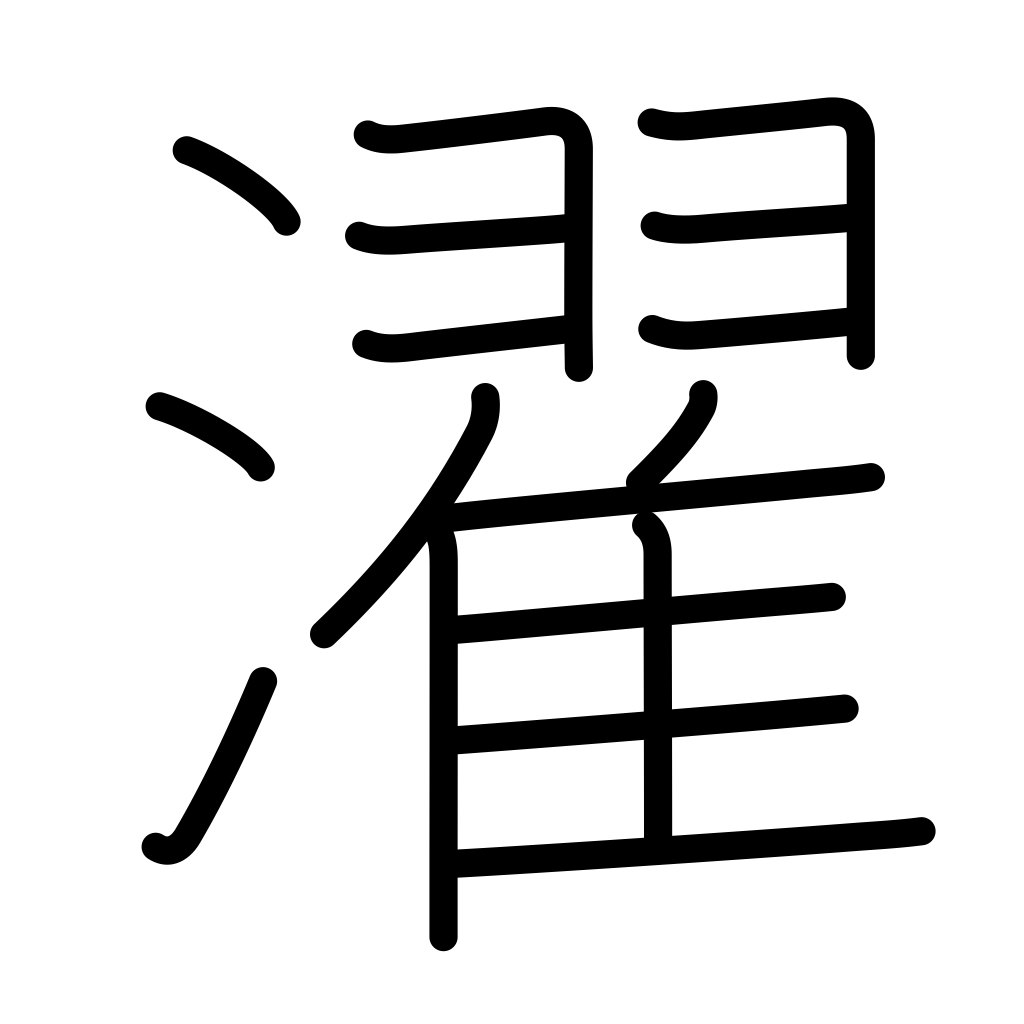
Meaning: laundry, wash, pour on, rinse